Question: I have a regex that I am trying to evaluate the value of in the following method:
'''
private void ValidateText()
{
if ((!IsOptional && Text == string.Empty))
{
SetIsValid(false);
}
else
{
if (this.ValidationRegex != null)
{
SetIsValid(this.ValidationRegex.IsMatch(this._text));
}
else
{
SetIsValid(true);
}
}
}
'''
Where:
'''
private Regex ValidationRegex { get; set; }
'''
Now, when it gets to 'this.ValidationRegex != null' I hover over the 'ValidationRegex' value and '{NULL}' is displayed, so I expect my line to return 'false' and go into the 'else' statement.
Instead, this line returns 'true' and I can't understand why. I have attached a screenshot of this below:

I can't seem to work it out (This is not a threading thing)
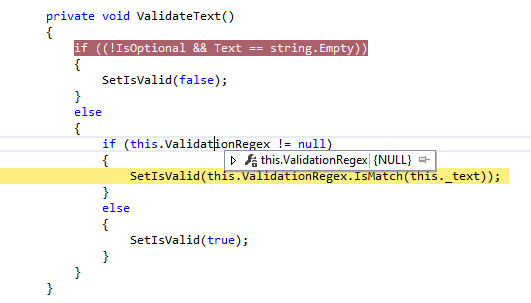
Answer: The pattern you have in the 'Regex' object is 'NULL'.
'''
var ValidationRegex = new Regex("NULL");
'''
This regex is looking for a string 'NULL' in the input string (like 'This value is NULL.'), and the 'ValidationRegex' object is initialized and is null. So, 'if' evaluates to 'true'.
Just a note: you can't check if a value is NULL using regex.